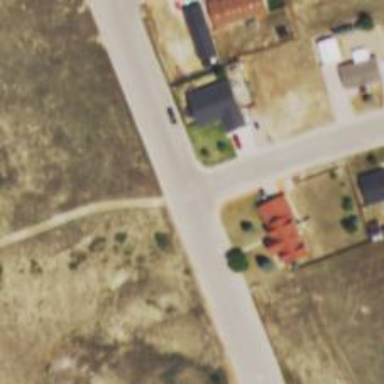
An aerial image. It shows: Residential road.